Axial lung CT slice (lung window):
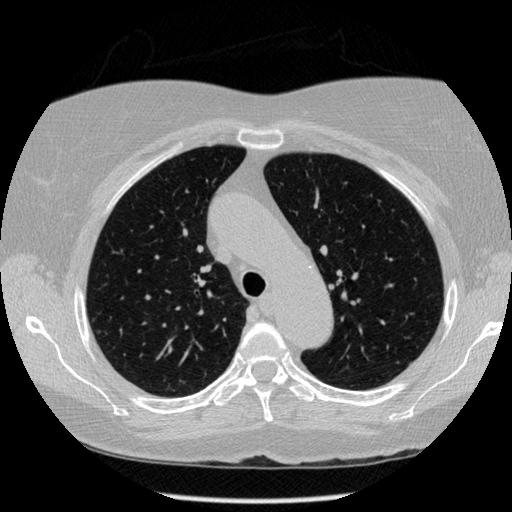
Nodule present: no